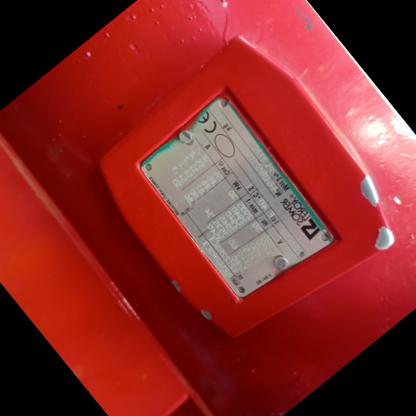
Klasa: tabliczka-znamionowa